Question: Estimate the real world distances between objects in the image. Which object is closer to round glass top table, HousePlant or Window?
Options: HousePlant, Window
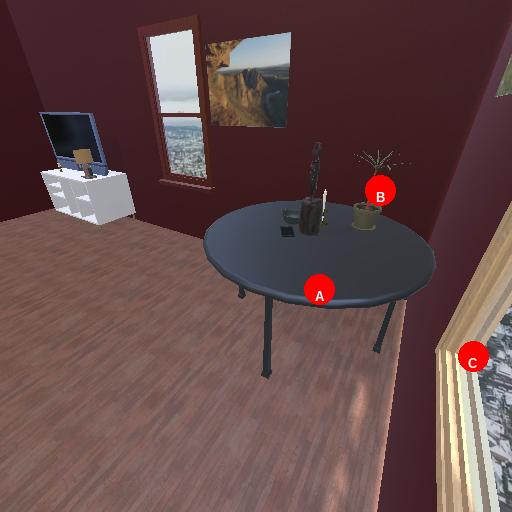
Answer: HousePlant